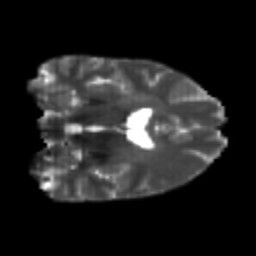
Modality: T2w
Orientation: coronal
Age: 23
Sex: female
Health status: healthy
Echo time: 0.074 s